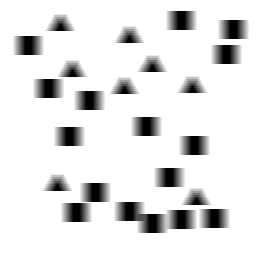
Squares: 16
Triangles: 8
Stars: 0
Total shapes: 24